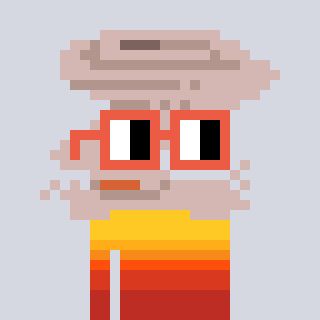
a pixel art character with square orange glasses, a tornado-shaped head and a redpinkish-colored body on a cool background